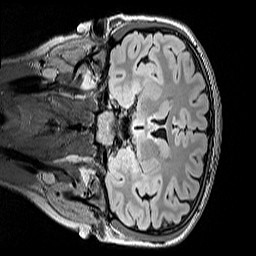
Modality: FLAIR
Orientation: coronal
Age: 11
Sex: female
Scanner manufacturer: siemens
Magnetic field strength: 3 T
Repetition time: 5 s
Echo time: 0.388 s